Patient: sex F, age 63
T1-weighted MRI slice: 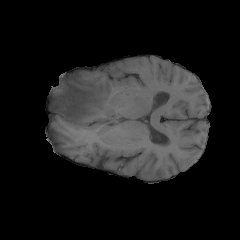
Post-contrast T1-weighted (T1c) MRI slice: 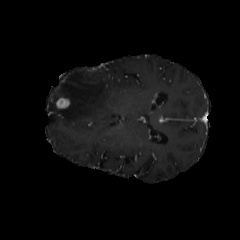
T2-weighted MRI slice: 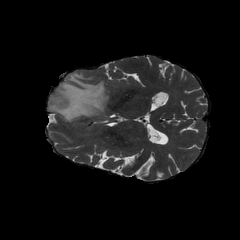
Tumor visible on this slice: yes
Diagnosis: Glioblastoma, IDH-wildtype
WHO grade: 4